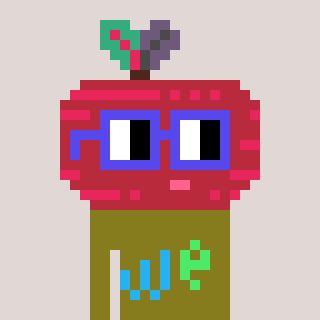
a pixel art character with square blue glasses, a beet-shaped head and a gunk-colored body on a warm background